Brain MRI, t2w sequence, axial 2D slice.
Patient: age 38, sex F, weight 78 kg, height 1.78 m
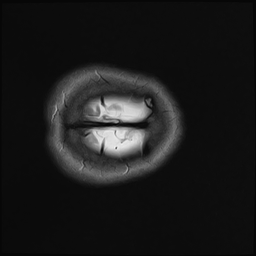